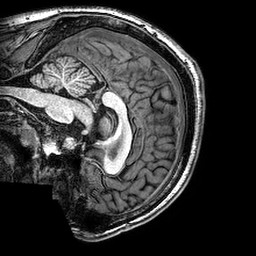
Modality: T1w
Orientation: sagittal
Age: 23
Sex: male
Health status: healthy
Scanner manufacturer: philips
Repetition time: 0.008294 s
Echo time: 0.00381 s